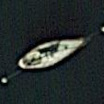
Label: civil